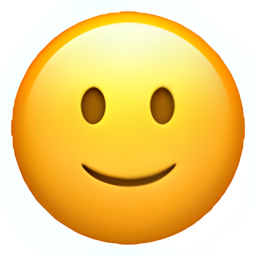
Name: slightly smiling face
Emoji: 🙂
Group: Smileys & Emotion
Sub-group: face-smiling